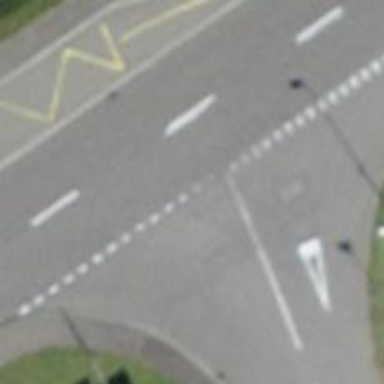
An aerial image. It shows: Road with "give way" sign.